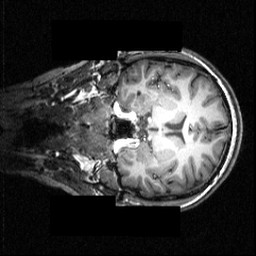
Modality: T1w
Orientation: coronal
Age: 19
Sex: female
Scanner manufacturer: siemens
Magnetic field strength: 3.951 T
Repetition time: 1.5 s
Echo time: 0.00335 s